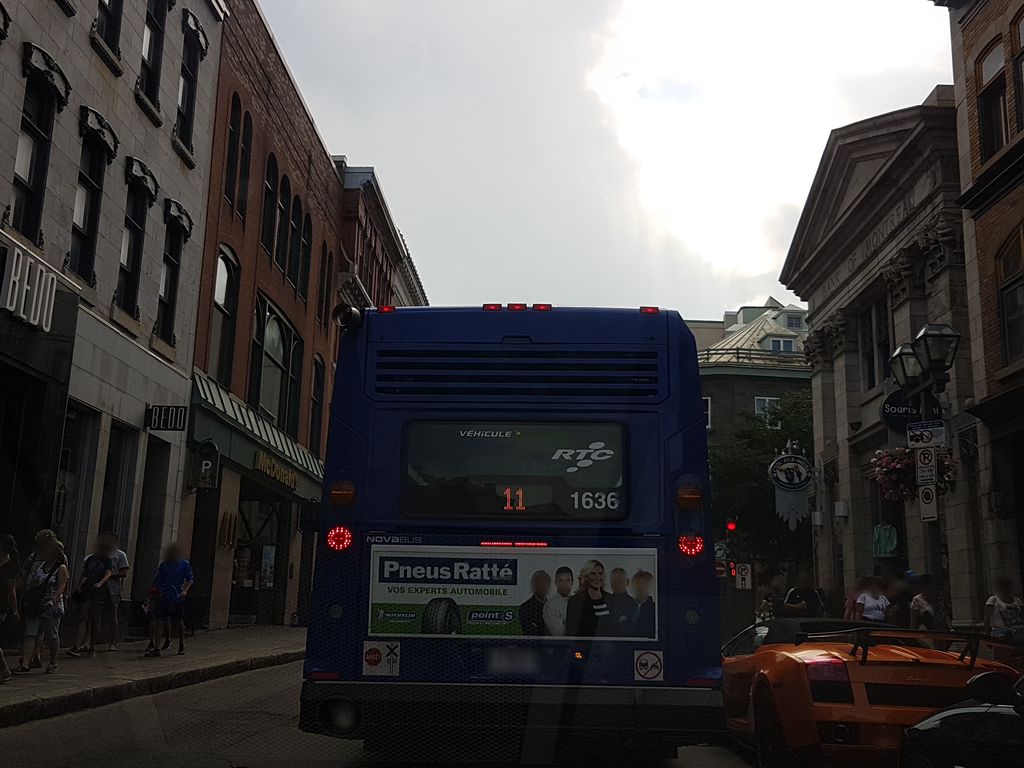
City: quebec_city